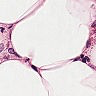
Metastatic tissue present: no